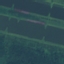
Land use / land cover: River